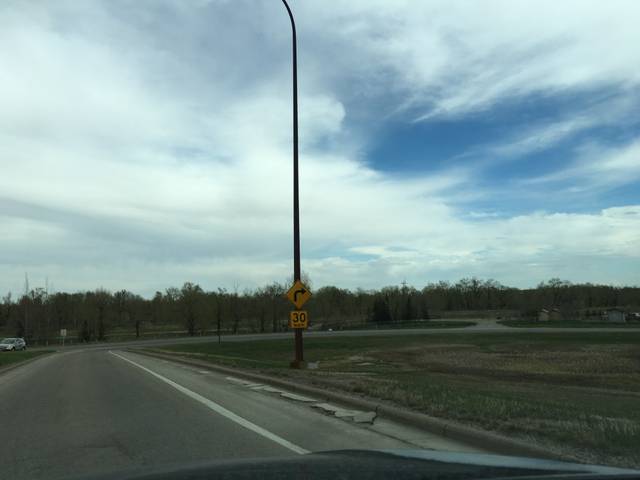
Region: Canada
Coordinates: 50.968, -114.031